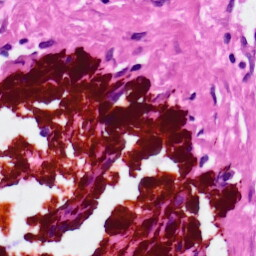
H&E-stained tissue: Lung